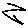
Label: zigzag